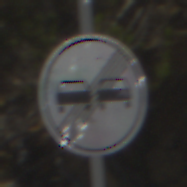
Verkehrszeichen: EndeUeberholverbot
Umgebung: Outdoor, RoadRail
Tageszeit: MorningAfternoon
Wetter: PartlyCloudy
Licht: Natural
Jahreszeit: NotSpecified
Kontrast: HighContrast